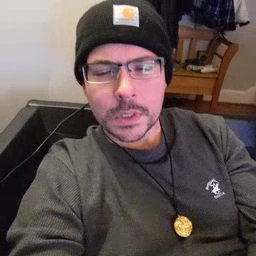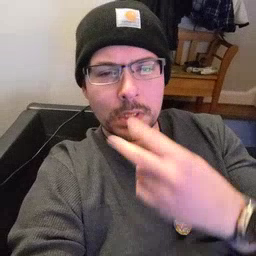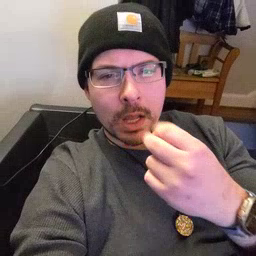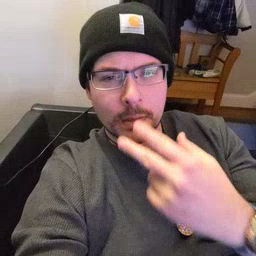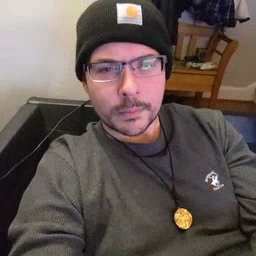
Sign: snack